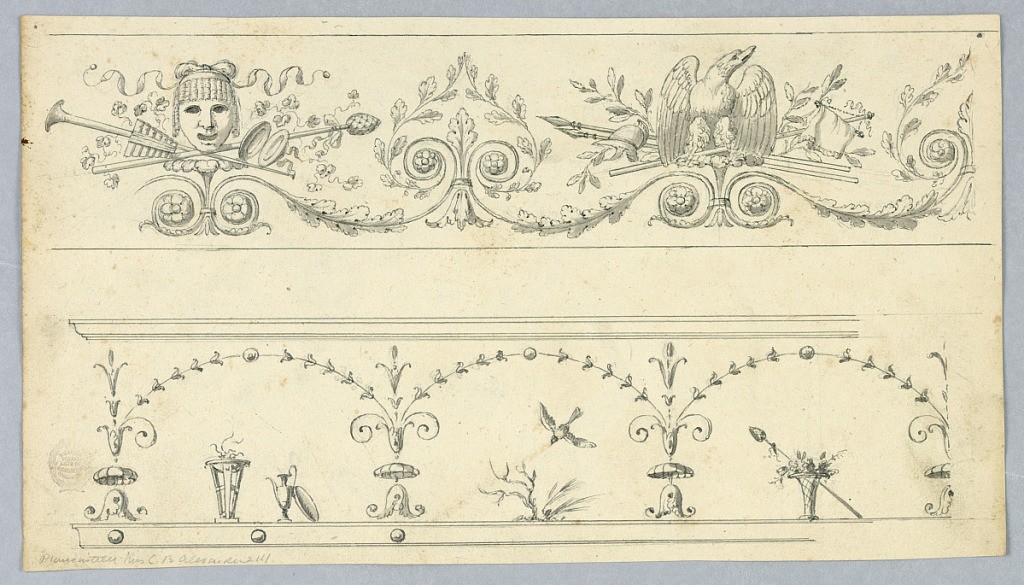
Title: Design for Two Friezes
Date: early 19th century
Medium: Graphite, pen and ink, brush and watercolor on paper
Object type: Drawing
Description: Page divided horizontally showing two frieze deigns. At top, a mask and eagle with trophies. Scrolling oak leaves form into a palmette. At bottom, bellflowers form an arcade, with objects below, including a brazier, an ewer and a bird.